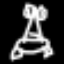
Label: frog